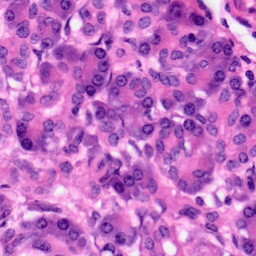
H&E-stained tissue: Pancreatic